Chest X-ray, PA view. Patient: 56 years old, sex M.
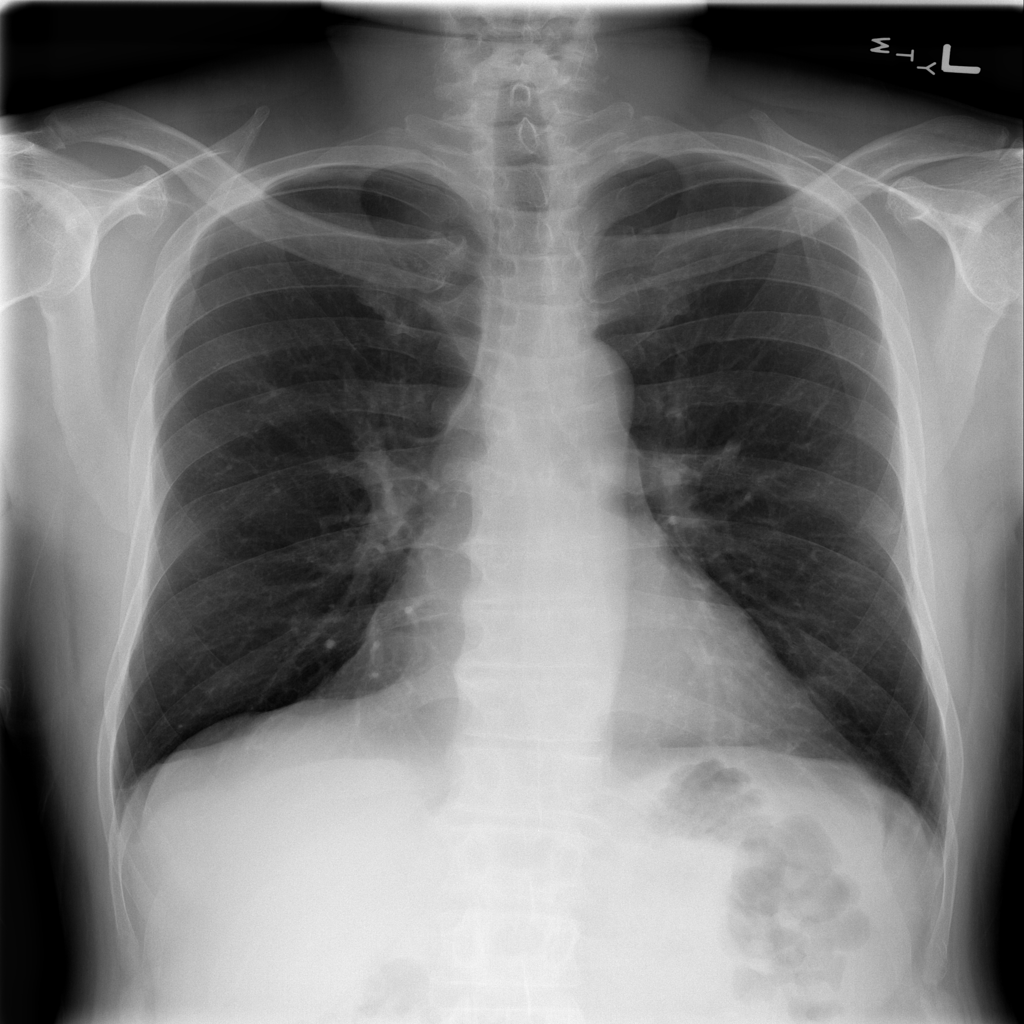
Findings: No Finding